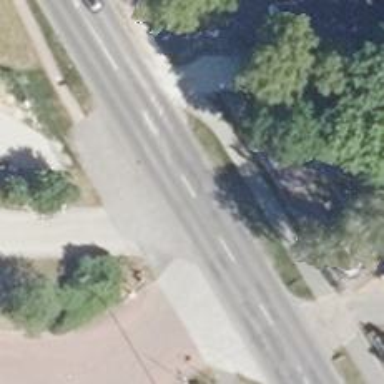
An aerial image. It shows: Secondary road with asphalt surface. It has separate sidewalks on both sides.